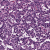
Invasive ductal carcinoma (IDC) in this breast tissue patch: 1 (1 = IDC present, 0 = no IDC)